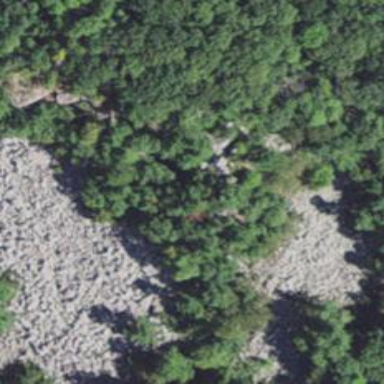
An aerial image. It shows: Cliff in nature.